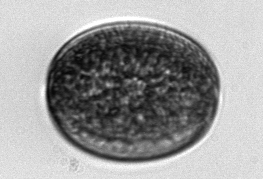
Label: Coscinodiscus